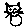
Label: cat